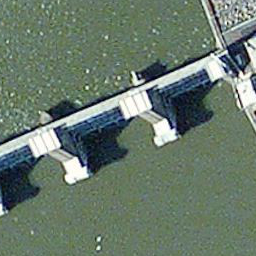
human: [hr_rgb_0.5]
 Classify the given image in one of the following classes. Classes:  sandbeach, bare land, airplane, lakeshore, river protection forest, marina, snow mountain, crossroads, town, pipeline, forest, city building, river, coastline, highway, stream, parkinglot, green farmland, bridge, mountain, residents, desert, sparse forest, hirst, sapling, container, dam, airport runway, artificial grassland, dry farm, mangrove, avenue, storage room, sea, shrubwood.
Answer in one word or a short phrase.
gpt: dam